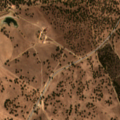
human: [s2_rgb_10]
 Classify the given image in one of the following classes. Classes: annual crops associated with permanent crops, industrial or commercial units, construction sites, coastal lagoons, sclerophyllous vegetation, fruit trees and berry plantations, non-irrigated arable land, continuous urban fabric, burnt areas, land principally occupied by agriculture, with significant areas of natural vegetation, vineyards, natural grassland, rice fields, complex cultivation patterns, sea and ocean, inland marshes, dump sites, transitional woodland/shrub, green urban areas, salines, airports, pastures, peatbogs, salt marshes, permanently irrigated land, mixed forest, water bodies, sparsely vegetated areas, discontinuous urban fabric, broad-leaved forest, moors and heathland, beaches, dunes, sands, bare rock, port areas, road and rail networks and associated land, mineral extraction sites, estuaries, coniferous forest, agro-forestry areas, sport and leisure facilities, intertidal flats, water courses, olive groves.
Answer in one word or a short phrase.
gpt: non-irrigated arable land, pastures, agro-forestry areas